Question: I created a report and deployed on Reporting Services Server. This report is populated using a stored procedure which receives an input parameter: @RecordID.
In the report also, I added a variable with the name RecordID.
In my Visual Studio project, I added Report Viewer control and set the path of the server report. When I open this report on Web Page, it displays error:
'''
Parameter 'RecordID' does not exist on this report
'''
The code in the code-behind file is:
'''
protected void Page_Load(object sender, EventArgs e)
{
Microsoft.Reporting.WebForms.ReportParameter Param = new Microsoft.Reporting.WebForms.ReportParameter("RecordID","3");
ReportViewer1.ShowParameterPrompts = false;
ReportViewer1.ServerReport.SetParameters(Param);
ReportViewer1.ServerReport.Refresh();
}
'''
I added a variable using Report Properties in Business Development Studio. Below is the image. This variable is set to receive value of the parameter.

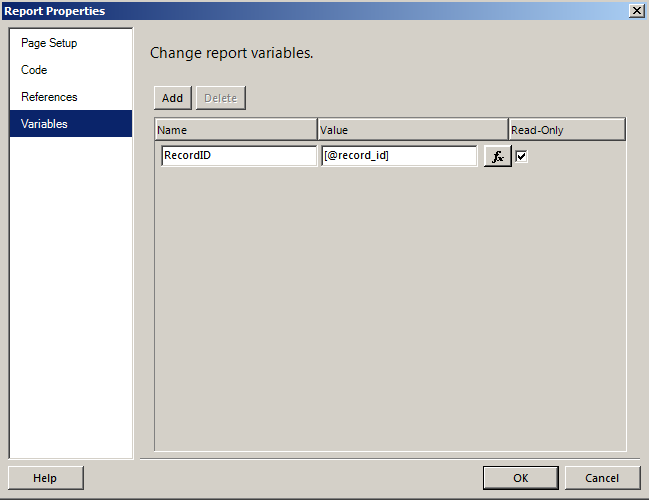
Answer: In this  you see the steps to add a new parameter and to link it to the Dataset.